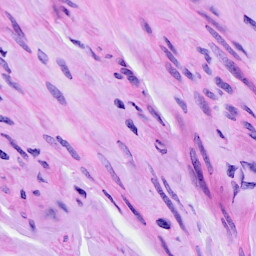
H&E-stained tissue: Ovarian